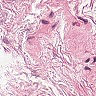
Metastatic tissue present: no